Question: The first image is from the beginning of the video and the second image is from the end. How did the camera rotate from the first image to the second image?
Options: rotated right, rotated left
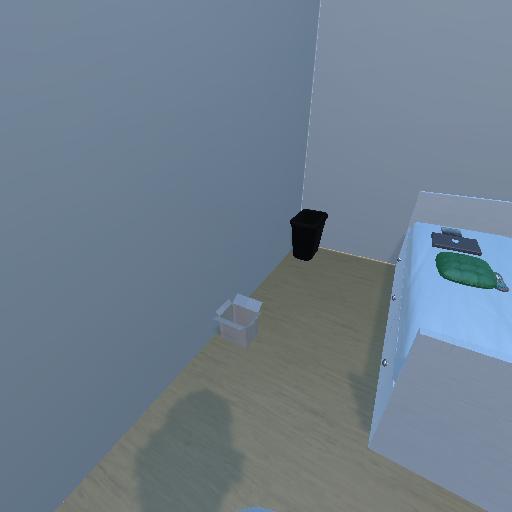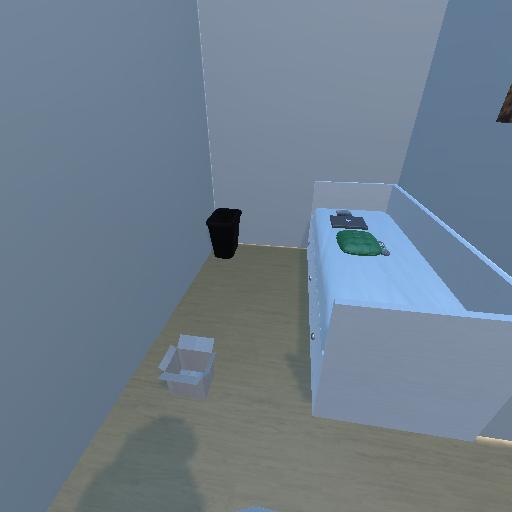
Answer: rotated right